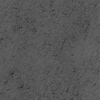
Label: not_dusty